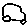
Label: car